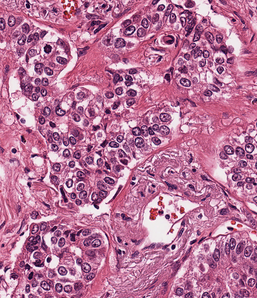
Tumor epithelial tissue: yes
Tumor-associated stroma tissue: yes
Normal tissue: no